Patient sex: M
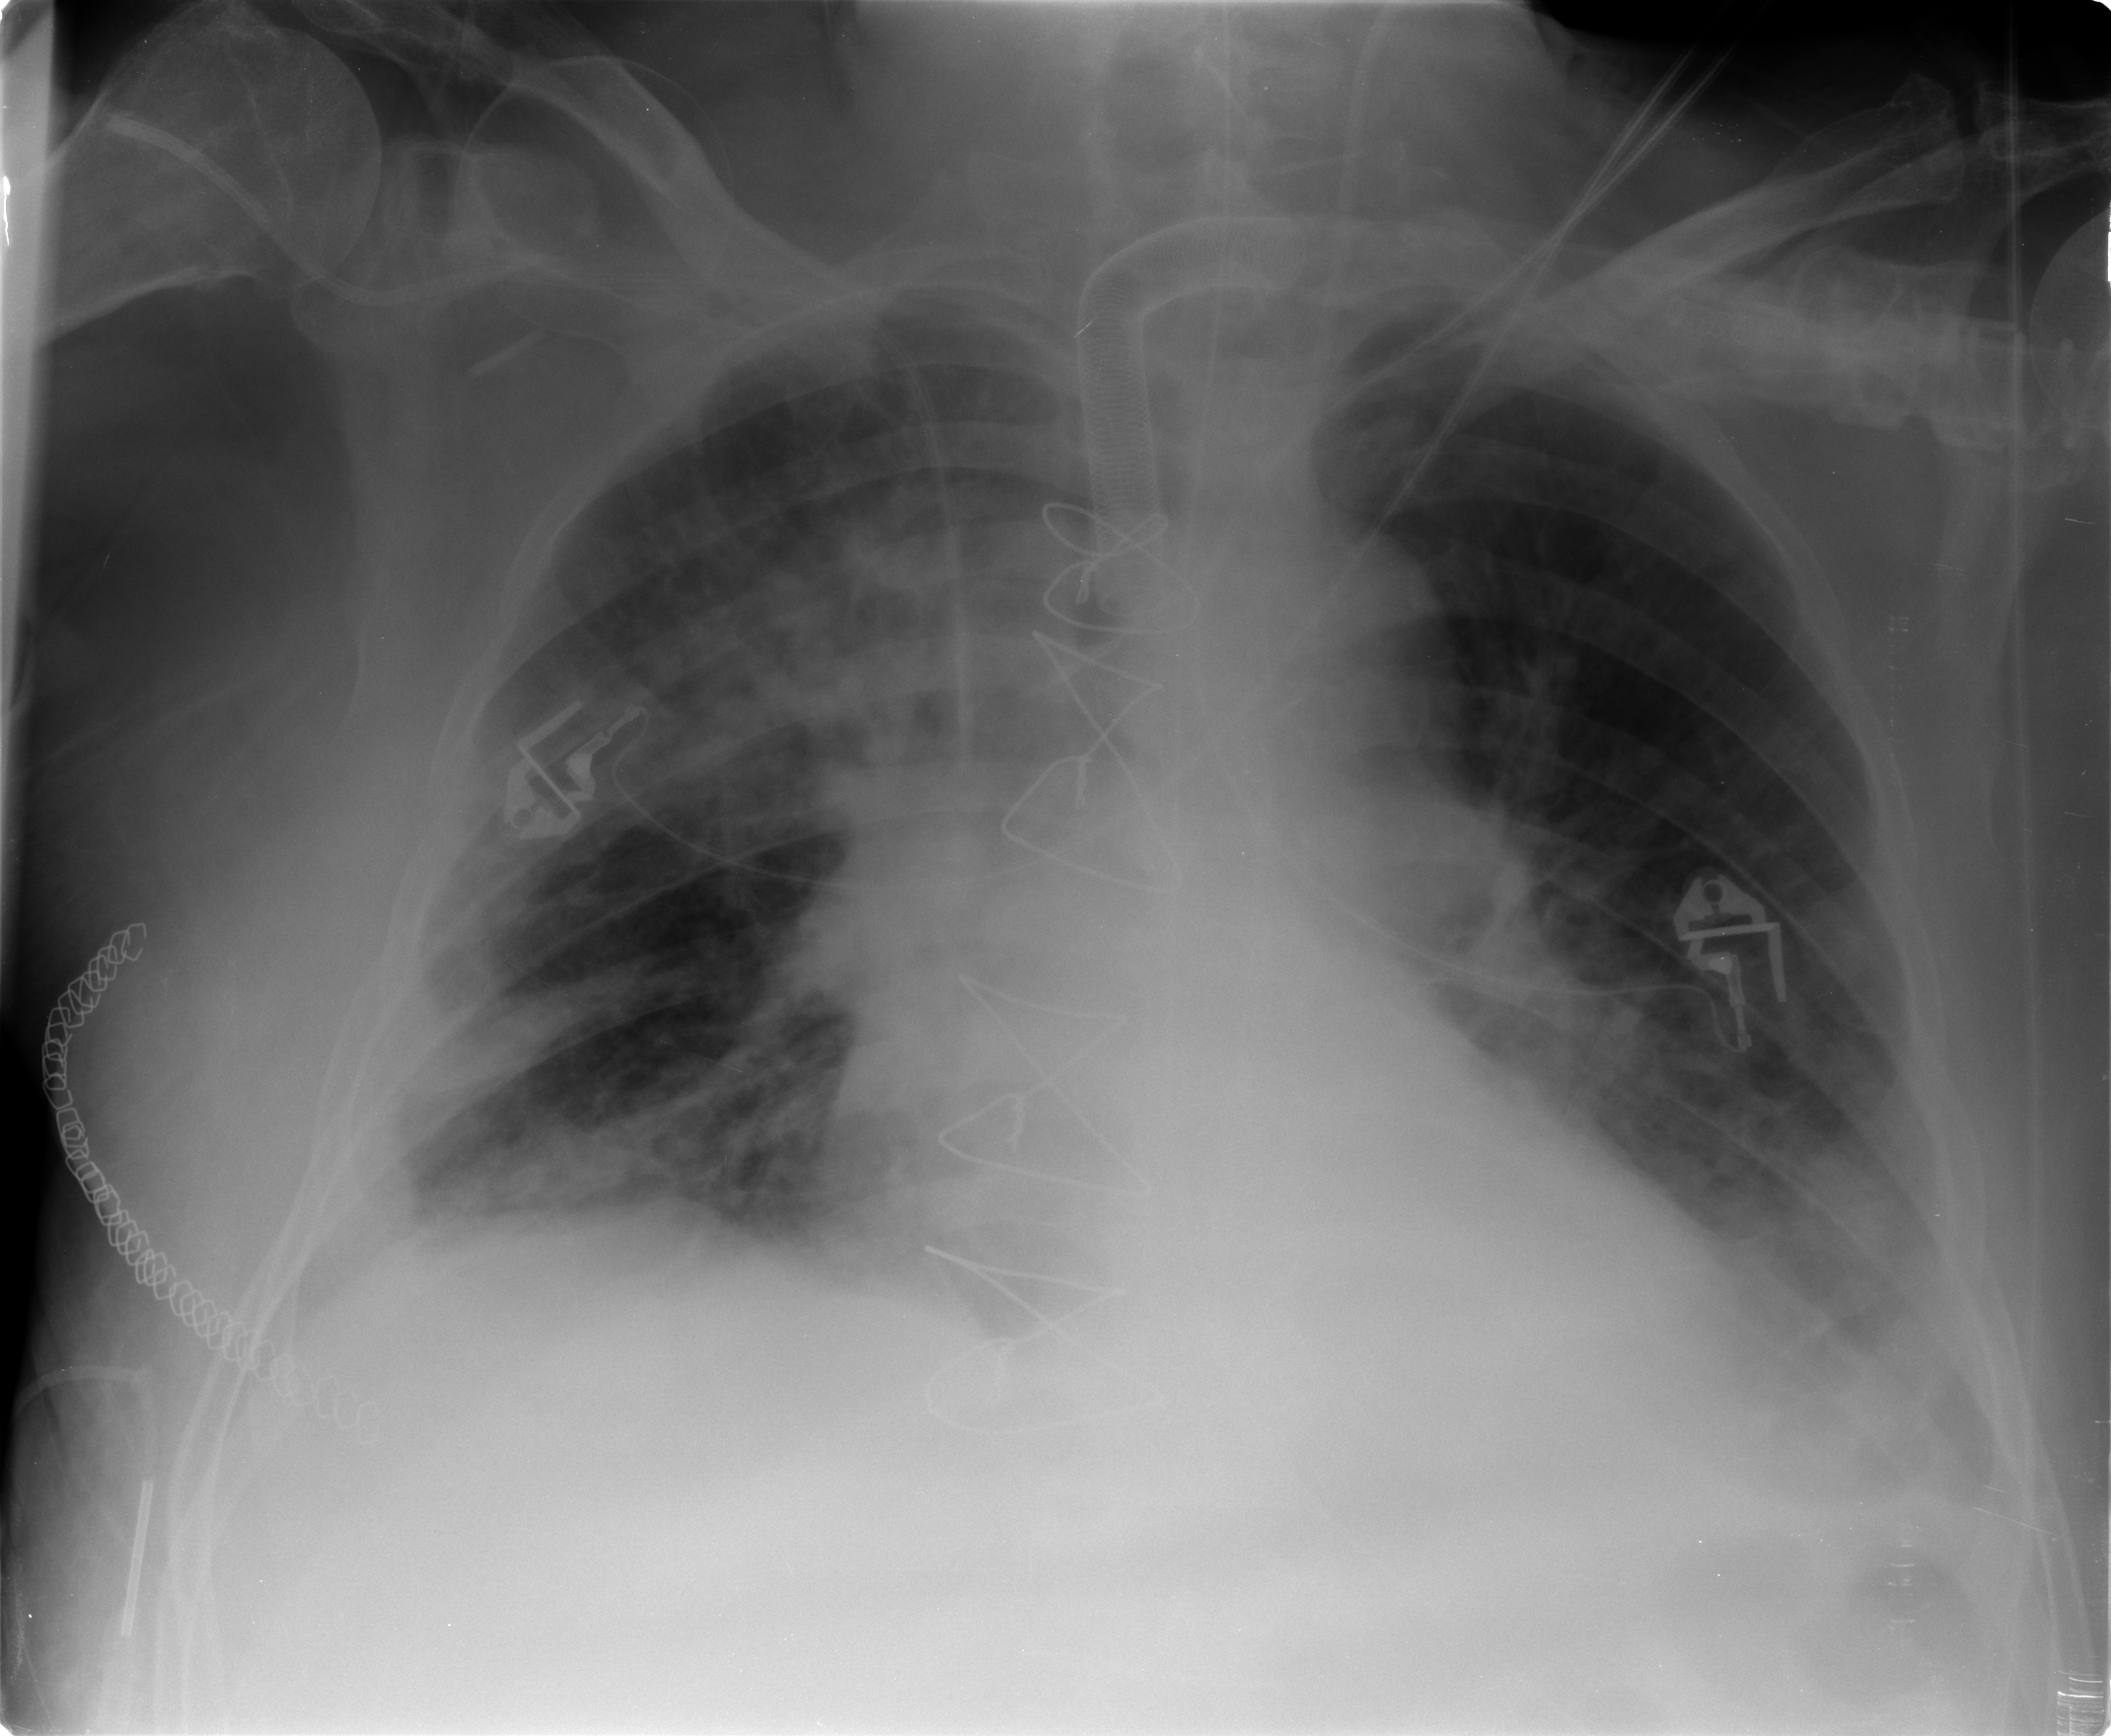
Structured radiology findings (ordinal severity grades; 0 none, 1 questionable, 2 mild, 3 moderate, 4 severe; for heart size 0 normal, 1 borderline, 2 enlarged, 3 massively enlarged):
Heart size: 2
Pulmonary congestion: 2
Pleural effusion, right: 2
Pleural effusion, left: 2
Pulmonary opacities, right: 2
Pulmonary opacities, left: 2
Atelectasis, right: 2
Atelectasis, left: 2